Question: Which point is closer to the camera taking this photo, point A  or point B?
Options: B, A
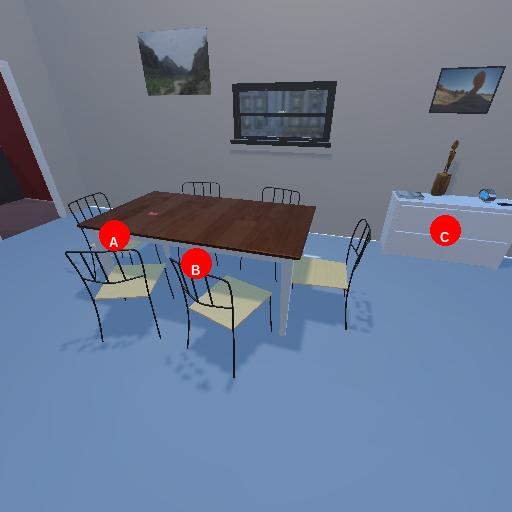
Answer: B